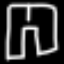
Label: pants